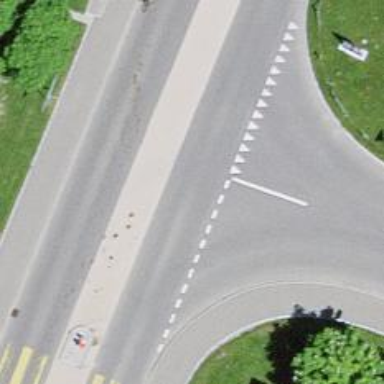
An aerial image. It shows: Road with "give way" sign.